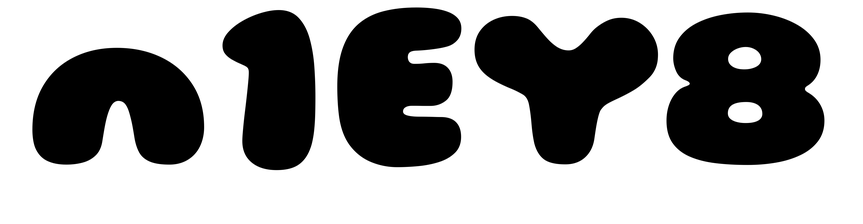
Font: Gluten_Black